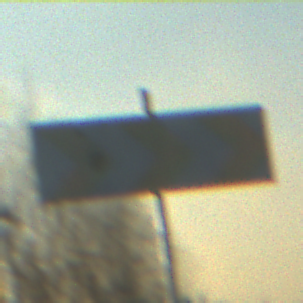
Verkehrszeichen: RichtungstafelnInKurvenGrossLinks
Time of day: SunriseSunset
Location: Outdoor (RoadRail)
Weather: PartlyCloudy
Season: NotSpecified
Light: Natural